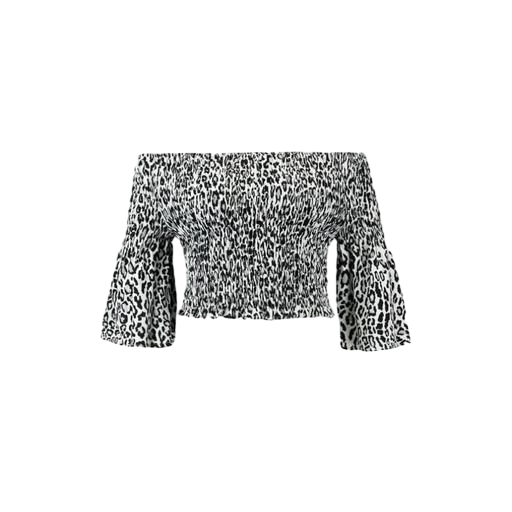
leopard-print blouse, black leopard-print shirt, bardot top, white background